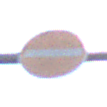
Verkehrszeichen: VerbotDerEinfahrt
Umgebung: Outdoor, Suburban
Tageszeit: MorningAfternoon
Wetter: PartlyCloudy
Licht: Natural
Jahreszeit: NotSpecified
Kontrast: MediumContrast